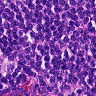
Metastatic tissue present: no